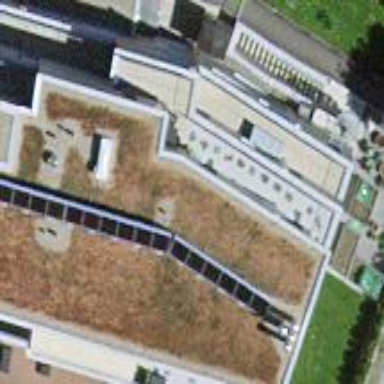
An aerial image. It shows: Building part with flat roof.